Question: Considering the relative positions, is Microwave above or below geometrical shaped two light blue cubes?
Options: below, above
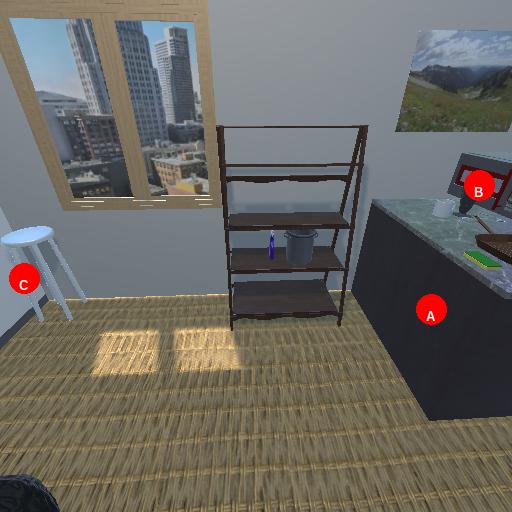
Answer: below